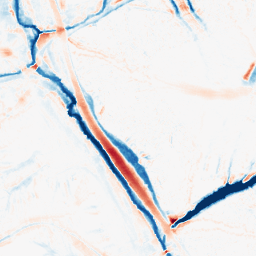
Category: morphological
Decomposition family: morphological
Decomposition parameters: operation: average
size: 10
Upsampling method: bilinear
Upsampling parameters: scale: 4
Upsampling scale: 4